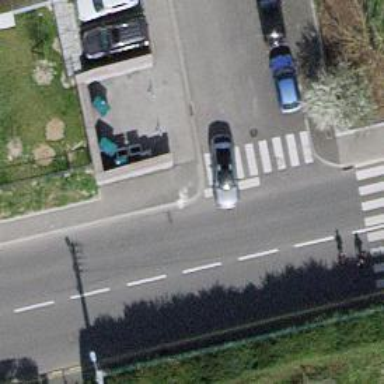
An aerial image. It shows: Uncontrolled zebra crossing on the road.